Question: For one of the user is not able to download application from Android Play and showing message as "Device is not supported".
Application setting in manifest file:
'''
<manifest
xmlns:android="http://schemas.android.com/apk/res/android"
android:versionCode="10"
android:versionName="1.7"
package="com.companyname.appname"
android:installLocation="auto">
<uses-sdk
android:minSdkVersion="8"
android:targetSdkVersion="8"/>
<uses-permission android:name="android.permission.INTERNET" />
<uses-permission android:name="android.permission.ACCESS_WIFI_STATE" />
<uses-permission android:name="android.permission.CALL_PHONE" />
<uses-permission android:name="android.permission.ACCESS_NETWORK_STATE" />
<uses-permission android:name="android.permission.READ_PHONE_STATE" />
<uses-permission android:name="android.permission.CAMERA"/>
<uses-permission android:name="android.permission.VIBRATE"/>
<uses-permission android:name="android.permission.FLASHLIGHT"/>
<uses-permission android:name="android.permission.WRITE_EXTERNAL_STORAGE" />
<uses-permission android:name="android.permission.ACCESS_FINE_LOCATION" />
<uses-feature android:name="android.hardware.camera"/>
'''
Application setting in Android Play:
'''
API level: 8-16+
Supported screens: small-xlarge
OpenGL textures: all
Screen layouts: SMALL NORMAL LARGE XLARGE
Required device features
android.hardware.camera
android.hardware.location
android.hardware.location.gps
android.hardware.screen.landscape
android.hardware.screen.portrait
android.hardware.telephony
android.hardware.touchscreen
android.hardware.wifi
'''
The user is trying to download from device "Huawei media pad(hws7300w)" with OS v2.2 and its screen size "800 x 1280 pixels, 7.0 inches (~216 ppi pixel density)"
If i check in device availability list in android play. This device is present in unsupported list
Can anyone let me know the changes in manifest to support this device/tablet.
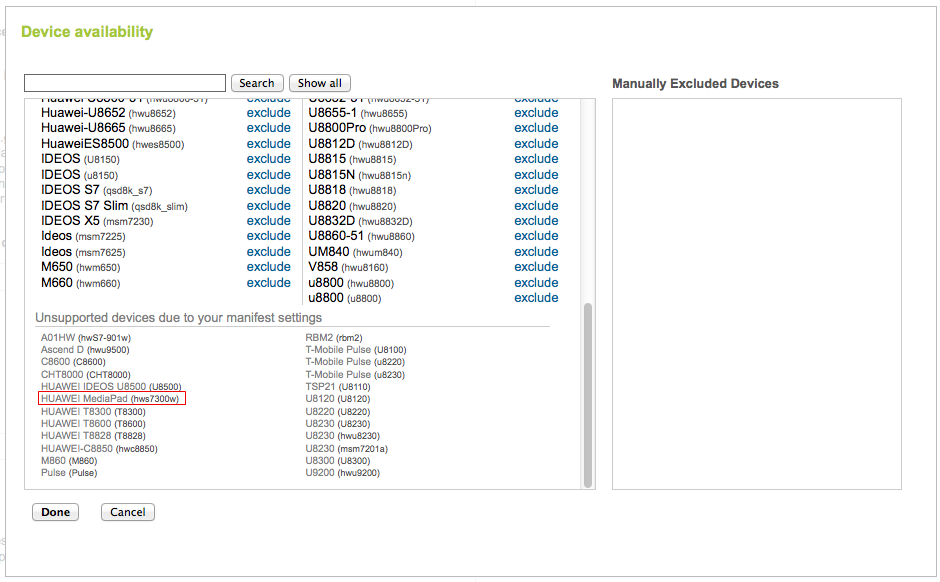
Answer: EDIT:
Sorry, you're right! I found this <URL>. So its probably the telephony-service that blocks the installation, rather than the Cam.
You can add a <URL> with required=false if your app CAN work without Telephony.